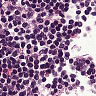
Metastatic tissue present: no